The trace is the raw vibration amplitude of a rotating bearing as a function of time. Determine the bearing's health state. Answer with exactly one of: normal, inner_race, outer_race, ball.
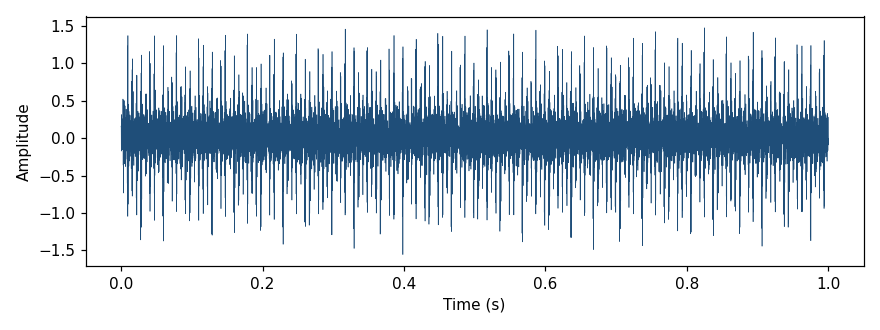
Answer: inner_race